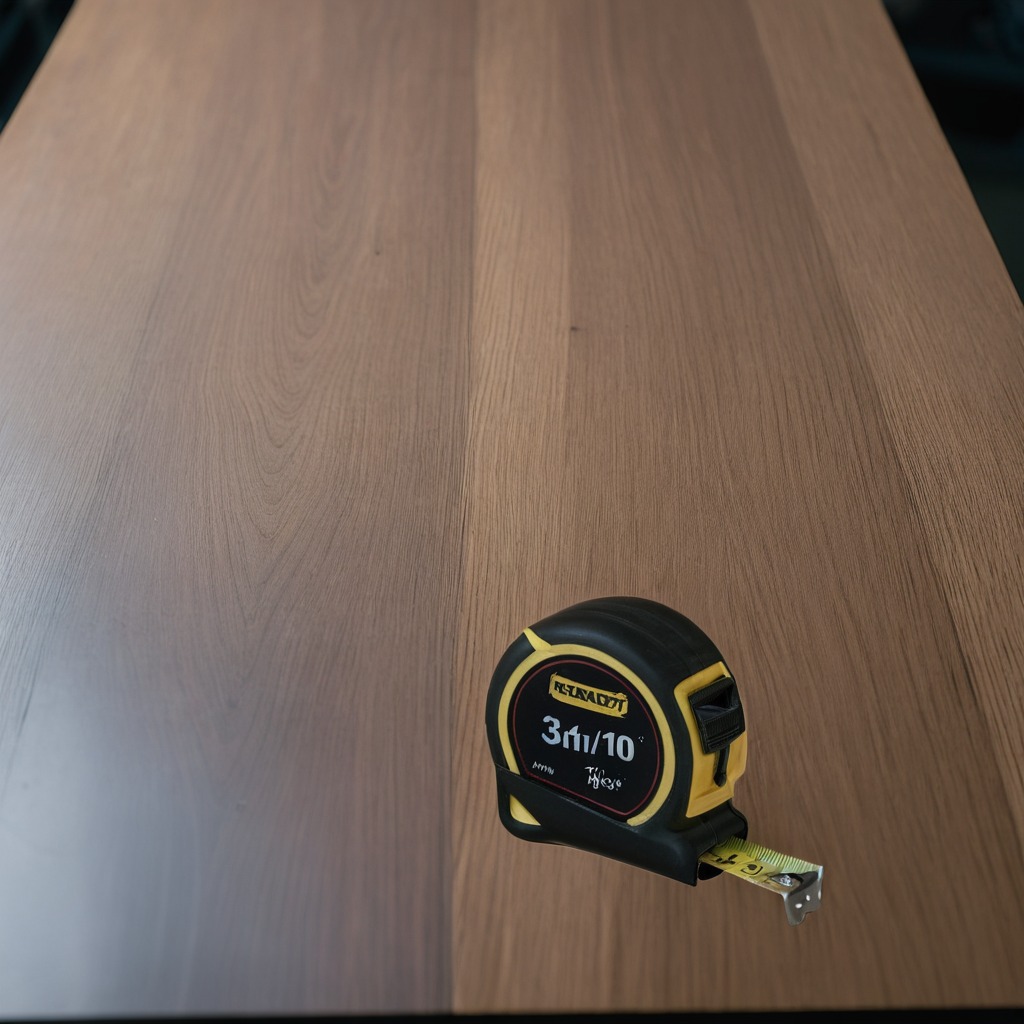
A measuring tape is lying on the old table.